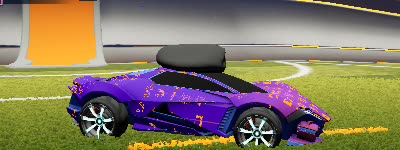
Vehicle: werewolf